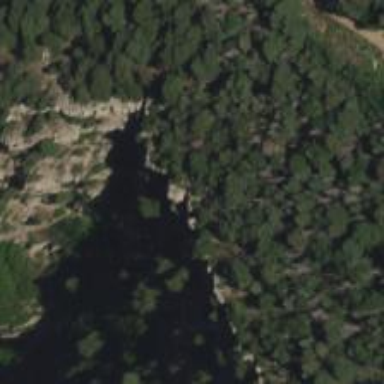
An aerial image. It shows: Cliff in nature.